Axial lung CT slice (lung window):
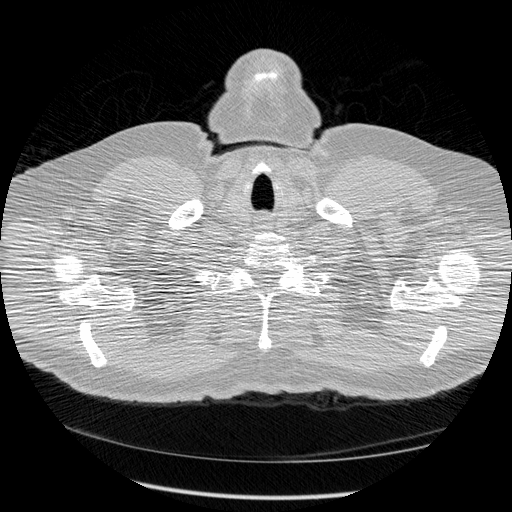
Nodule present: no